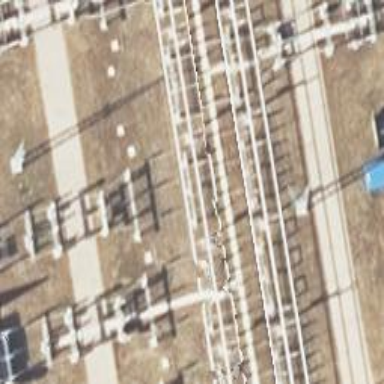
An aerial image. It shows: Power line is depicted.